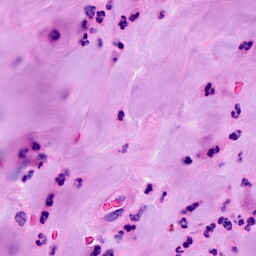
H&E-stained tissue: Breast